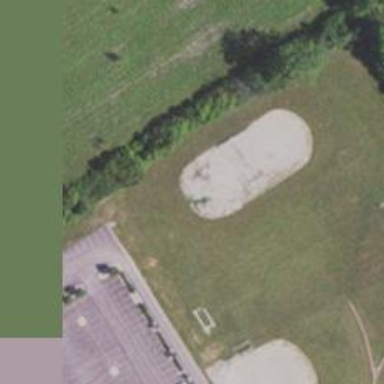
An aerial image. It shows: Baseball pitch for leisure land.